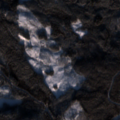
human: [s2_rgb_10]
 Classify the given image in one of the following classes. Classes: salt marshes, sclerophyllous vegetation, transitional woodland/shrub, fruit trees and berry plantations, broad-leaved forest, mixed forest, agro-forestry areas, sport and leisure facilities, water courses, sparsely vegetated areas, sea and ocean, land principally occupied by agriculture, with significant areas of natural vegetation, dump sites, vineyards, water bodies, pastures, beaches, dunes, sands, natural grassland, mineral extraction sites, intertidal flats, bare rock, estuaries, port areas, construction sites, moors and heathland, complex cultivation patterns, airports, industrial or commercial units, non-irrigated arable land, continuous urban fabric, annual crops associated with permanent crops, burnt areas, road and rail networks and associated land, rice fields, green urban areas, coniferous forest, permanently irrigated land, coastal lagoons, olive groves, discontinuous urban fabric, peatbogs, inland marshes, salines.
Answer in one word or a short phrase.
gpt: coniferous forest, transitional woodland/shrub